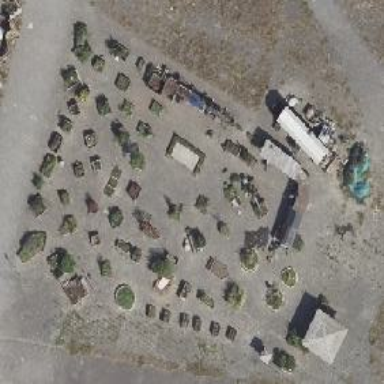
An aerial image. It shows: Community garden filled with leisure land.